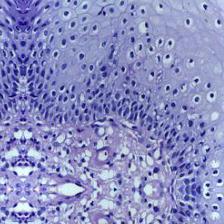
Diagnosis: Normal